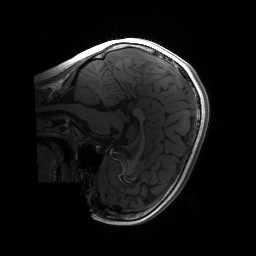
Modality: T1w
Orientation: sagittal
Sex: female
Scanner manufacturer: siemens
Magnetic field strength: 3 T
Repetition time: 1.9 s
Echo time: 0.00243 s